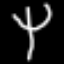
Label: fork